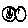
Label: smiley face